【题型】解答题　【知识点】解析几何　【难度】medium
已知双曲线 $\Gamma: x^2 - \frac{y^2}{3} = 1$ 的右焦点为 $F$, 过点 $F$ 的直线 $l$ 交双曲线 $\Gamma$ 右支于 $A$、$B$ 两点 (点 $A$ 在 $x$ 轴
上方), 点 $C$ 在双曲线 $\Gamma$ 上, 直线 $AC$ 交 $x$ 轴于点 $Q$ (点 $Q$ 在点 $F$ 的右侧).

(1)求双曲线 $\Gamma$ 的渐近线方程;

(2)若点 $A(2, 3)$, 且 $\tan \angle BAC = \frac{1}{2}$, 求点 $C$ 的坐标;

(3)若 $\triangle ABC$ 的重心 $G$ 在 $x$ 轴上, 记 $\triangle AFG$、$\triangle CQG$ 的面积分别为 $S_1$、$S_2$, 求 $\frac{S_1}{S_2}$ 的最小值.
【解答】

【答案】 (1) $y = \pm \sqrt{3} x$

(2) 点 $C$ 的坐标为 $(26, -45)$

(3) $\frac{S_1}{S_2}$ 的最小值为 $\frac{\sqrt{3}}{2} + 1$

【分析】 (1) 根据双曲线方程即可得其渐近线方程;

(2) 由点 $A(2, 3)$ 可得 $B(2, -3)$, 从而可利用三角形外角关系从而可得直线 $AC$ 的斜率, 将直线 $AC$ 方程代 \\
入双曲线方程求解即可得点 $C$ 的坐标;

(3) 设直线 $AB: x = ty + 2, A(x_1, y_1), B(x_2, y_2), C(x_3, y_3)$, 代入双曲线方程得交点坐标关系, 由重心可得 \\
$y_1 + y_2 + y_3 = 0$, 根据点线关系即可得 $t$ 的范围, 再结合三角形面积关系得 $\frac{S_1}{S_2}$ 与 $t$ 的关系, 由基本不等式可得 \\
最值.

【详解】 (1) 已知双曲线 $\Gamma: x^2 - \frac{y^2}{3} = 1$, 则 $a = 1, b = \sqrt{3}$, 所以双曲线的渐近线方程为 $y = \pm \sqrt{3} x$;

(2) 双曲线 $\Gamma: x^2 - \frac{y^2}{3} = 1$ 的右焦点 $F(2, 0)$,

又 $A(2, 3)$, 所以 $AB \perp OF$, 则 $B(2, -3)$,

因为 $\tan \angle BAC = \frac{1}{2}$, 所以 $k_{AC} = \tan \left( \angle BAC + \frac{\pi}{2} \right) = -\frac{1}{\tan \angle BAC} = -2$,

则直线 $AC: y - 3 = -2(x - 2)$, 即 $y = -2x + 7$,

所以 $\begin{cases} x^2 - \frac{y^2}{3} = 1 \\ y = -2x + 7 \end{cases} \implies x^2 - 28x + 52 = 0$, 解得 $x_1 = 2, x_2 = 26$, 即 $x_C = 26$,

则 $y_C = -2 \times 26 + 7 = -45$, 所以点 $C$ 的坐标为 $(26, -45)$;

(3) 设直线 $AB: x = ty + 2, A(x_1, y_1), B(x_2, y_2), C(x_3, y_3)$,

$\begin{cases} x = ty + 2 \\ x^2 - \frac{y^2}{3} = 1 \end{cases} \implies (3t^2 - 1)y^2 + 12ty + 9 = 0, t^2 \neq \frac{1}{3}, \Delta = 36(t^2 + 1) > 0$

则 $y_1 + y_2 = -\frac{12t}{3t^2 - 1}, y_1y_2 = \frac{9}{3t^2 - 1}$,

因为直线 $l$ 过点 $F$ 且与双曲线 $\Gamma$ 右支交于 $A$、$B$ 两点, 所以 $t \in \left( -\frac{\sqrt{3}}{3}, \frac{\sqrt{3}}{3} \right)$,

又因为 $\triangle ABC$ 的重心 $G$ 在 $x$ 轴上, 所以 $y_1 + y_2 + y_3 = 0$,

由点 $Q$ 在点 $F$ 的右侧, 可得 $y_3 < 0$, 所以 $y_1 + y_2 > 0$, 解得 $t > 0$, 所以 $t \in \left( 0, \frac{\sqrt{3}}{3} \right)$,

而 $|y_1 - y_2| = \sqrt{(y_1 + y_2)^2 - 4y_1y_2}$, 代入可得 $|y_1 - y_2| = \frac{6\sqrt{t^2 + 1}}{1 - 3t^2}$,

所以 $\frac{S_1}{S_2} = \frac{S_{\triangle AFG}}{S_{\triangle CQG}} = \frac{\frac{|AF|}{|AB|} S_{\triangle ABG}}{\frac{|CQ|}{|AC|} S_{\triangle ACG}} = \frac{\frac{y_1}{y_1 - y_2}}{\frac{-y_3}{y_1 - y_3}} = \frac{y_1(y_1 - y_3)}{-y_3(y_1 - y_2)} = \frac{y_1(2y_1 + y_2)}{(y_1 + y_2)(y_1 - y_2)} = \frac{(y_1 + y_2 + y_1)(y_1 + y_2 - y_2)}{(y_1 - y_2)(y_1 + y_2)}$

$= \frac{(y_1 + y_2)^2 + (y_1 - y_2)(y_1 + y_2) - y_1y_2}{(y_1 - y_2)(y_1 + y_2)} = \frac{y_1 + y_2}{y_1 - y_2} + 1 - \frac{y_1y_2}{y_1^2 - y_2^2}$,

代入化简可得: $\frac{S_1}{S_2} = \frac{13t^2 + 1}{8t\sqrt{t^2 + 1}} + 1$,

所以 $\frac{S_1}{S_2} = \frac{13t^2 + 1}{8t\sqrt{t^2 + 1}} + 1 = \frac{12t^2}{8t\sqrt{t^2 + 1}} + \frac{t^2 + 1}{8t\sqrt{t^2 + 1}} + 1 \ge 2\sqrt{\frac{12t^2}{8t\sqrt{t^2 + 1}} \frac{t^2 + 1}{8t\sqrt{t^2 + 1}}} + 1 = \frac{\sqrt{3}}{2} + 1$,

当且仅当 $t = \frac{\sqrt{11}}{11}$ 时等号成立, 所以 $\frac{S_1}{S_2}$ 的最小值为 $\frac{\sqrt{3}}{2} + 1$.

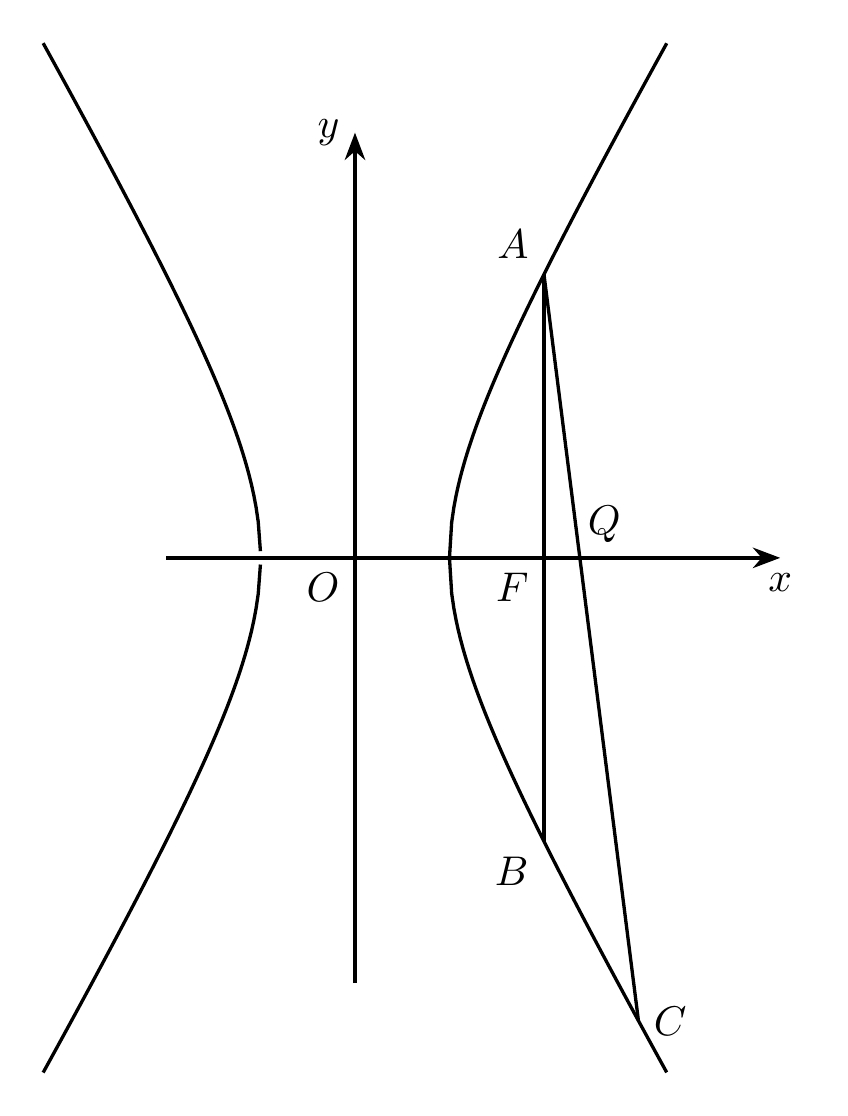
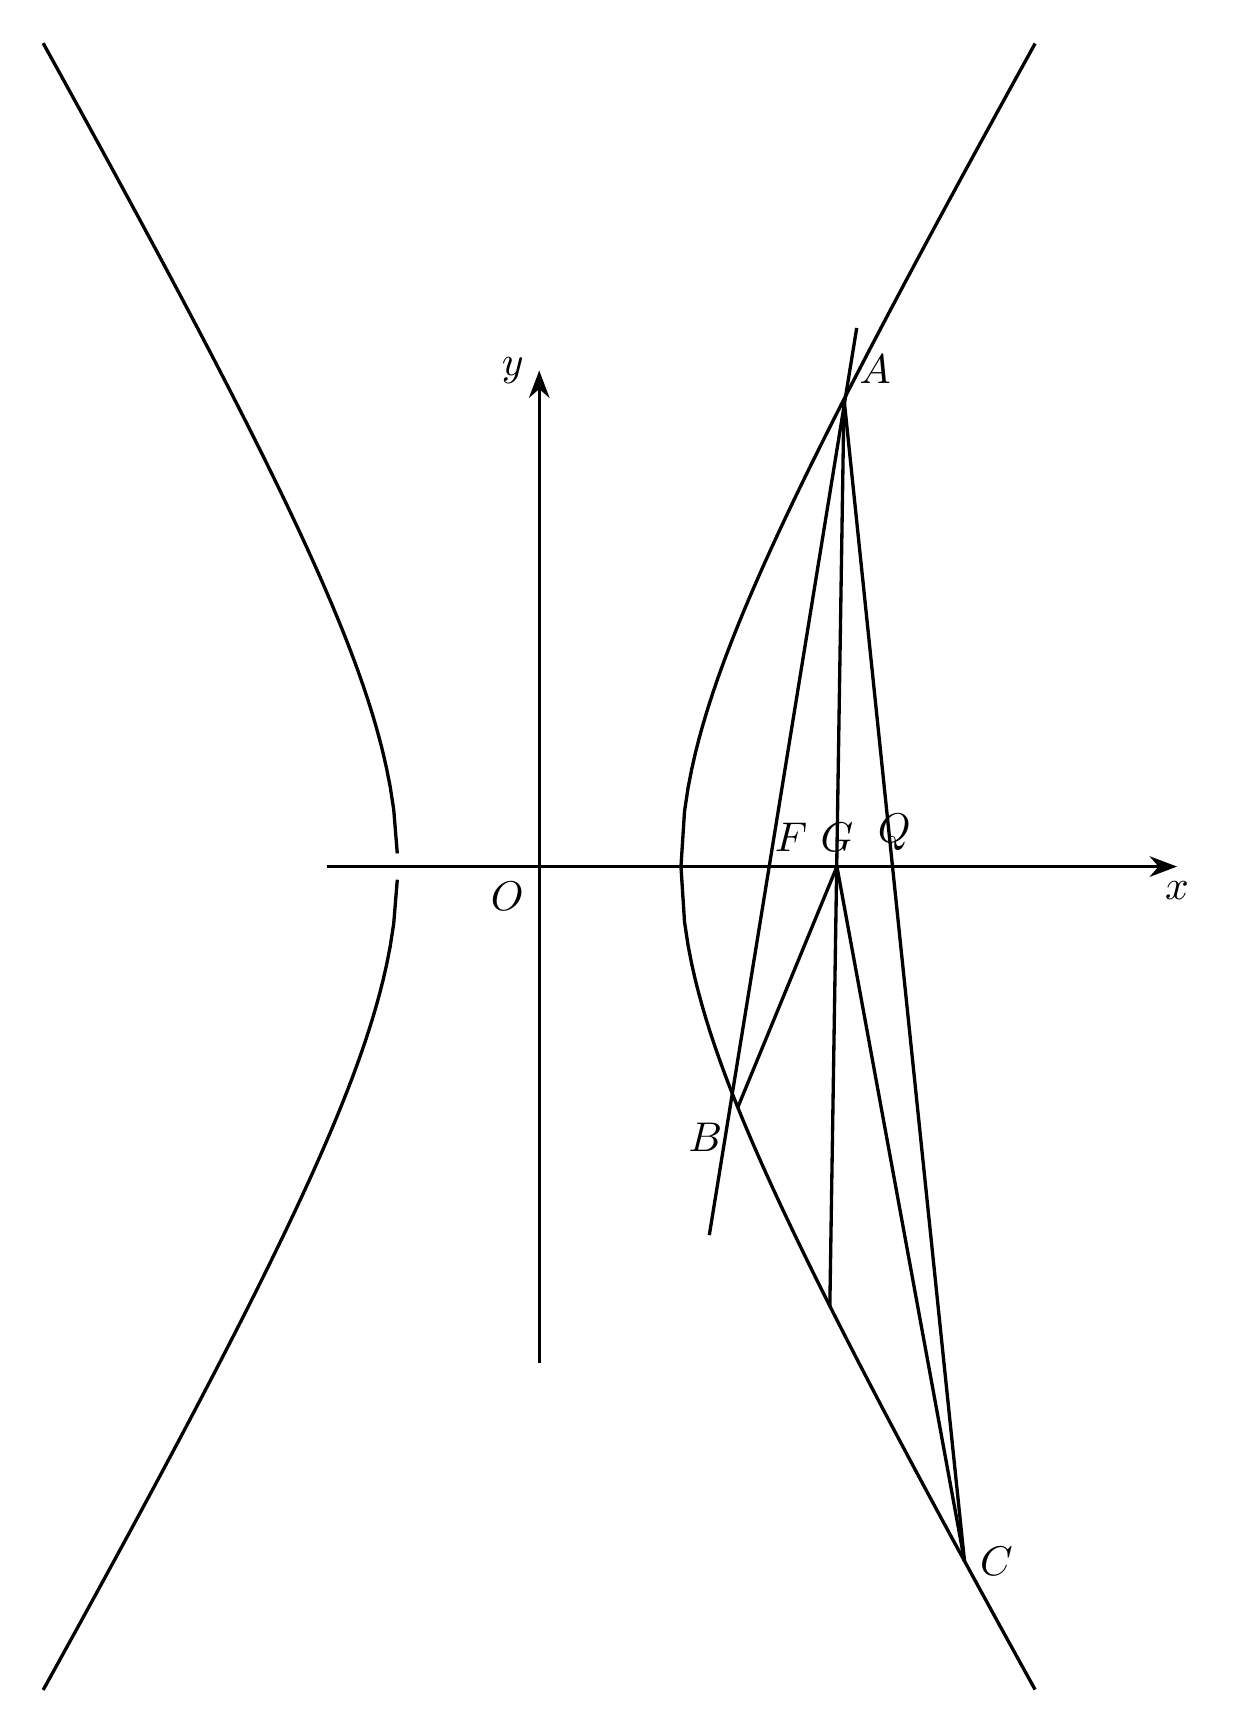